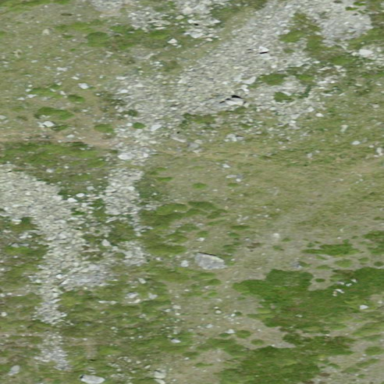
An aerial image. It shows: Natural scree.